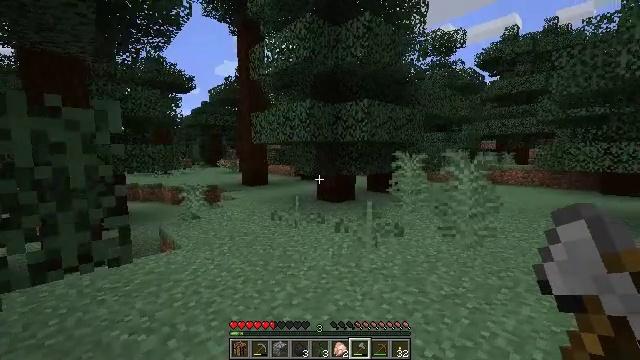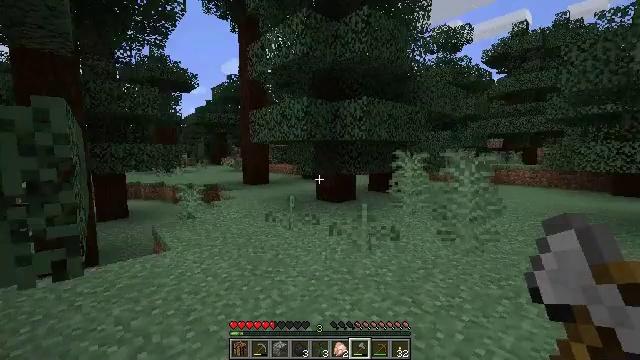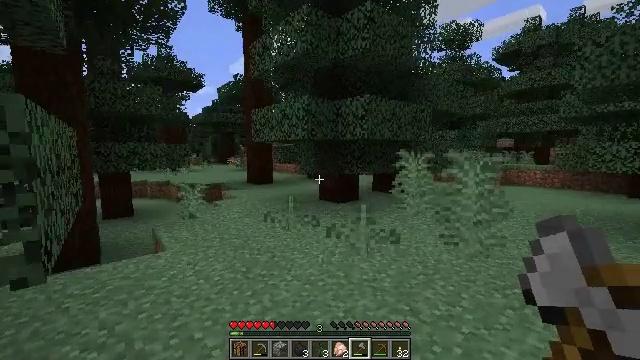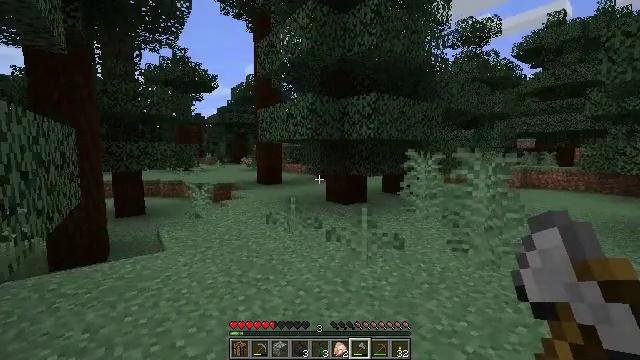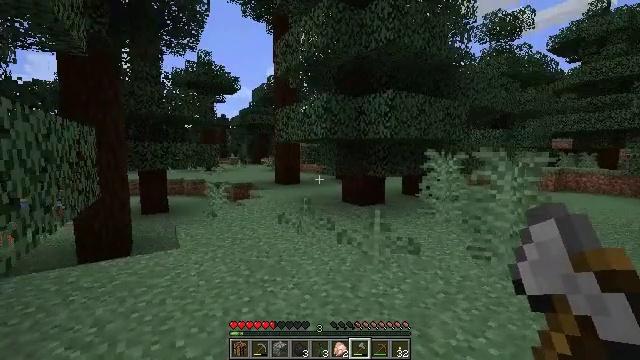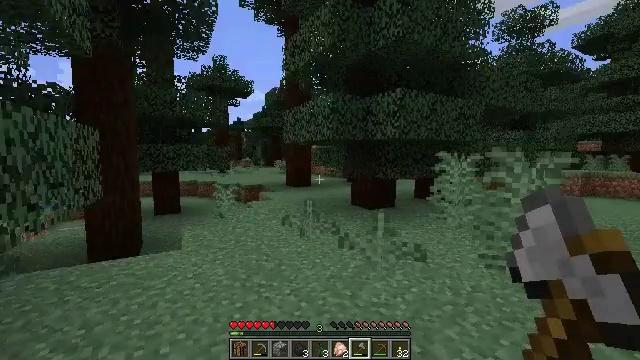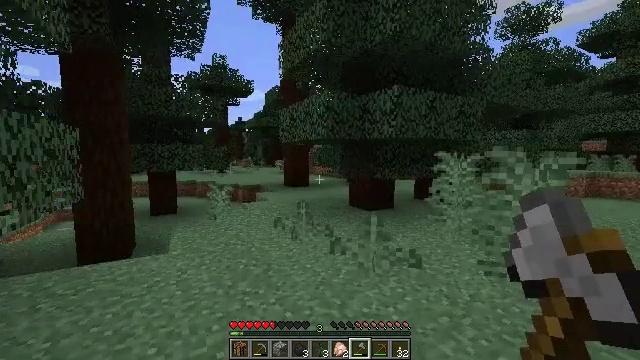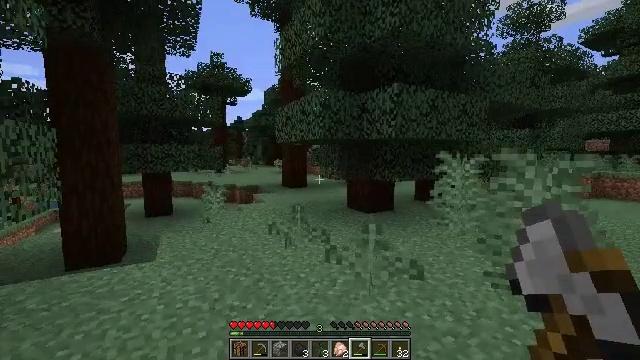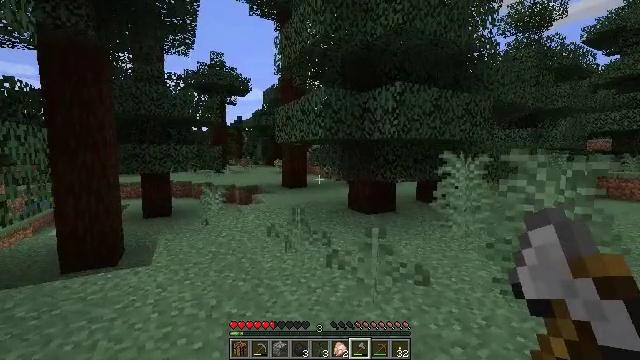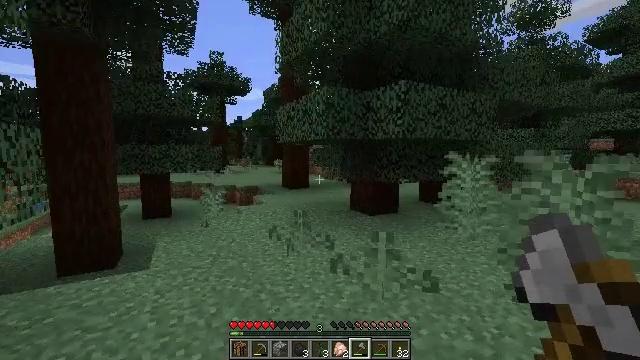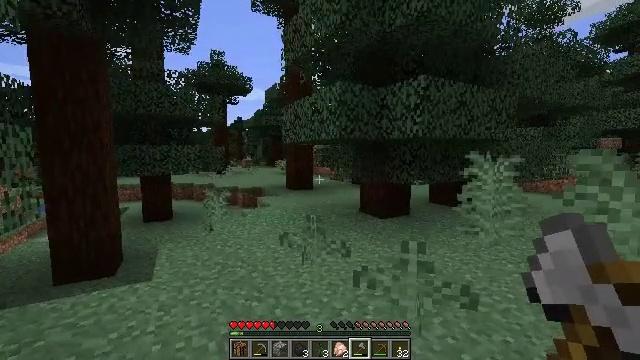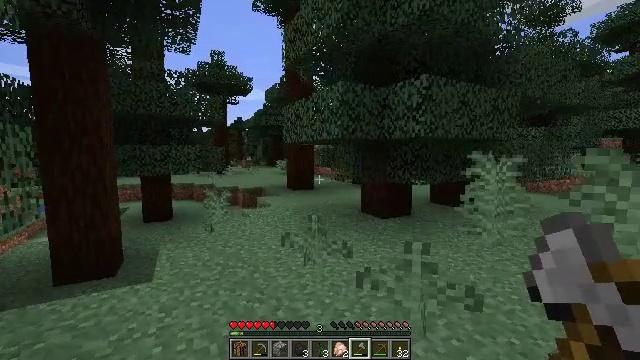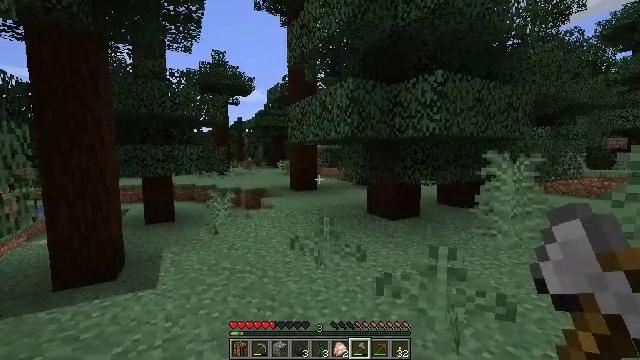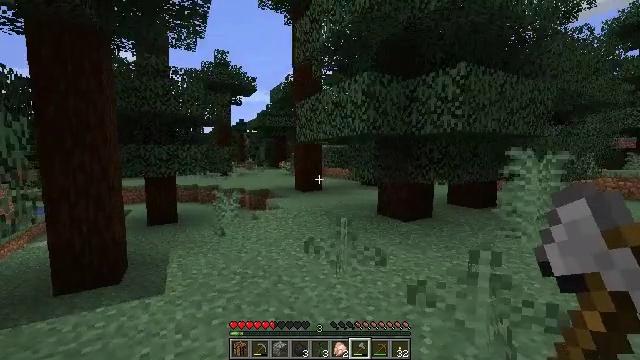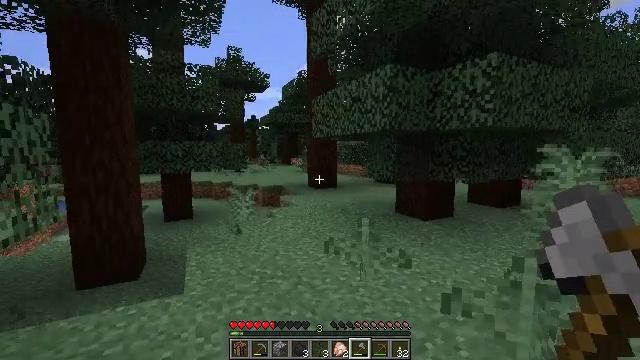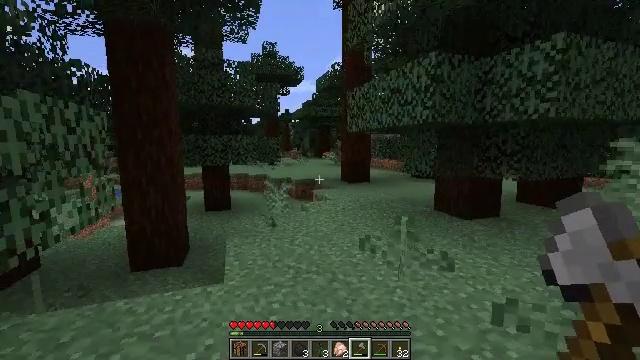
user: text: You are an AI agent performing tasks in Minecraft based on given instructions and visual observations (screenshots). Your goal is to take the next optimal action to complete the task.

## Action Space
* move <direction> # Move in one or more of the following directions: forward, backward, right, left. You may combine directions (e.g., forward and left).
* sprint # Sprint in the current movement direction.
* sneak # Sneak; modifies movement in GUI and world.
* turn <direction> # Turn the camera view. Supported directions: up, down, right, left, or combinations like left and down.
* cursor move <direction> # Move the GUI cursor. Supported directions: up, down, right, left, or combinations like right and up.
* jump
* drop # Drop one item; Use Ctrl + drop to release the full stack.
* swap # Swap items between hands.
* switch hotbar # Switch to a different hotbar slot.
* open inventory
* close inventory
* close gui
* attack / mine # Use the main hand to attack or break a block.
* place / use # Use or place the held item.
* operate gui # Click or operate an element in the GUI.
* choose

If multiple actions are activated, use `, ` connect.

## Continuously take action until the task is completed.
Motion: motion action
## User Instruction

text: Mine the sweet berry bush.
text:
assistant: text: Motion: move forward and move right, turn left
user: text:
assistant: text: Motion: move forward and move right, turn left
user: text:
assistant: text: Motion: move forward and move right, turn left
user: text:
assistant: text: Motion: move forward and move right, turn left
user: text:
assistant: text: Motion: move forward and move right, turn left
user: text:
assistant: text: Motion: move forward
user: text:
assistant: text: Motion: move forward
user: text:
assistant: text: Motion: move forward and move left
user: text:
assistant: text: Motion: move forward and move left
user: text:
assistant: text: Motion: move forward and move left
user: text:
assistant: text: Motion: move forward and move left
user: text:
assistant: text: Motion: move forward and move left
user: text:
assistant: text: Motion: move forward and move left
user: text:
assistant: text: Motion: move forward and move left, turn left
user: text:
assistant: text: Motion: move forward and move left, turn left and down
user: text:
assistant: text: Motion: move forward and move left, turn left and down
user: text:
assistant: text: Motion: move forward, turn left
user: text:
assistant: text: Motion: move forward, turn left
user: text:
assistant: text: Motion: move forward
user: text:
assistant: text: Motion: move forward
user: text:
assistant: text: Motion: move forward
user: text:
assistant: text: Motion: move forward
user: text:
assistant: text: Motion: move forward
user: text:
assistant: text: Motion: move forward
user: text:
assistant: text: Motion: move forward and move right
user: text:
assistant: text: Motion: move forward and move right
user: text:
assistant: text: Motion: move forward and move right
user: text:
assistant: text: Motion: move forward and move right
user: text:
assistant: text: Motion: move forward
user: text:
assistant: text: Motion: move forward